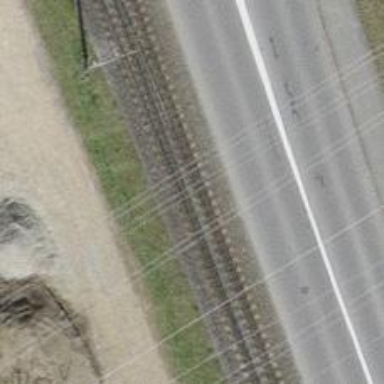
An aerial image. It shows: Railway switch.